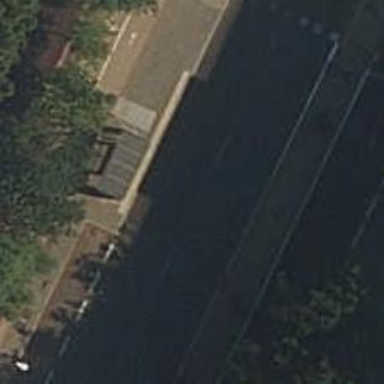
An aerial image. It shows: Public transport stop position.